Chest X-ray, PA view. Patient: 42 years old, sex F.
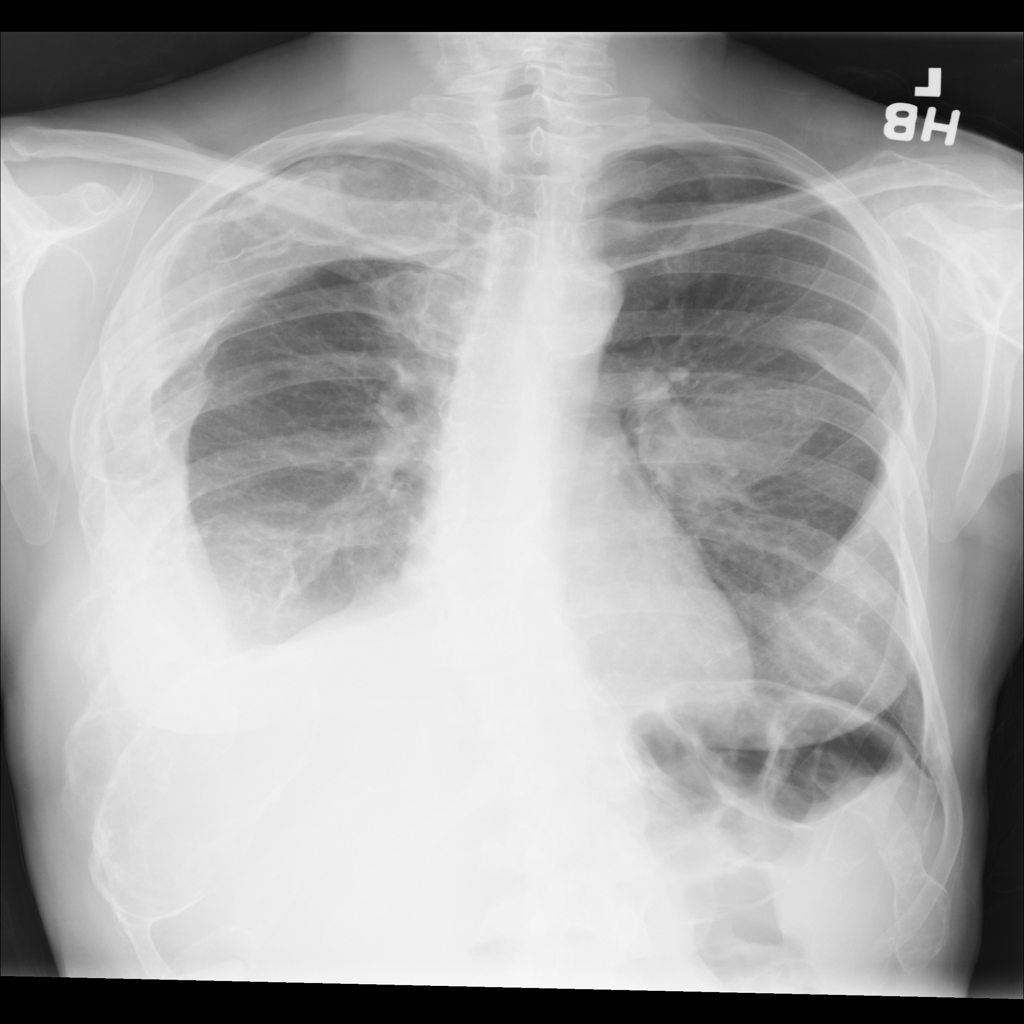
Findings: No Finding